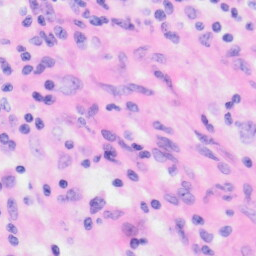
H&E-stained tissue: Kidney